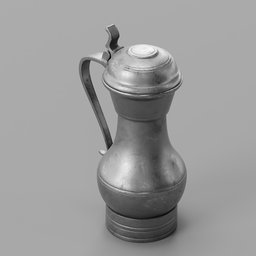
Label: tools